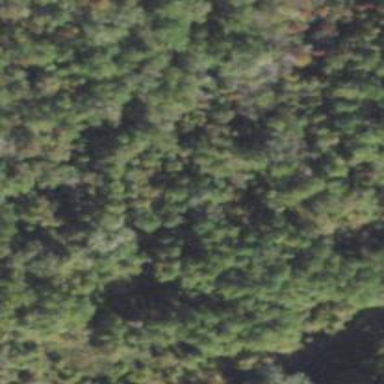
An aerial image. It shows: Woodland with needle-leaved trees.